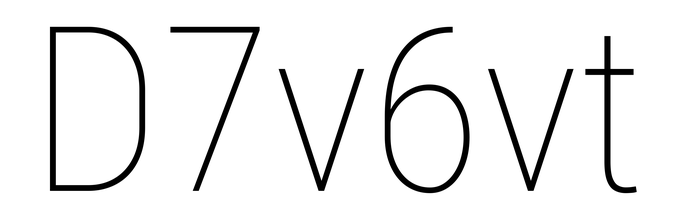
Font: Roboto_Condensed_Thin